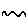
Label: zigzag